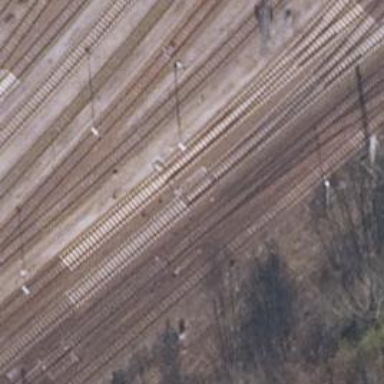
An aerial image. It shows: Railway signal.